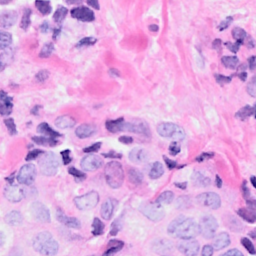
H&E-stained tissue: Breast